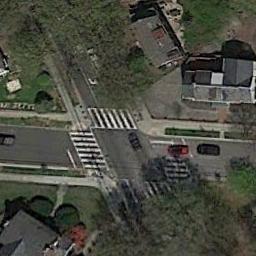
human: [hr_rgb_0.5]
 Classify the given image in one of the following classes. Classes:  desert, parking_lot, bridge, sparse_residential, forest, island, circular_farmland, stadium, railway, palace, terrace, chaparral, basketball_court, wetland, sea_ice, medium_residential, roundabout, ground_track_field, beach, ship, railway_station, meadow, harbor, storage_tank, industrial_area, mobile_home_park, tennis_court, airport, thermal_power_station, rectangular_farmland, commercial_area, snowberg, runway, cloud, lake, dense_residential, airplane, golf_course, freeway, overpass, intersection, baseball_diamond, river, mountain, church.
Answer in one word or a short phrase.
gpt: intersection